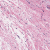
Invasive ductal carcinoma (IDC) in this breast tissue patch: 0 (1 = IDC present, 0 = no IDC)